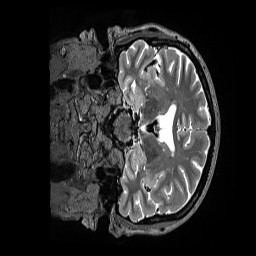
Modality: T2w
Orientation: coronal
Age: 51
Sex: female
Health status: ill
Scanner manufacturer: siemens
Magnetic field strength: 3 T
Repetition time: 3.2 s
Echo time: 0.564 s